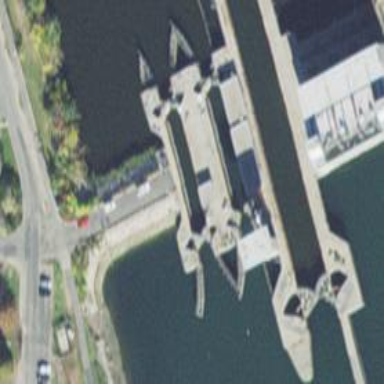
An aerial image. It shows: Lock gate on waterway.